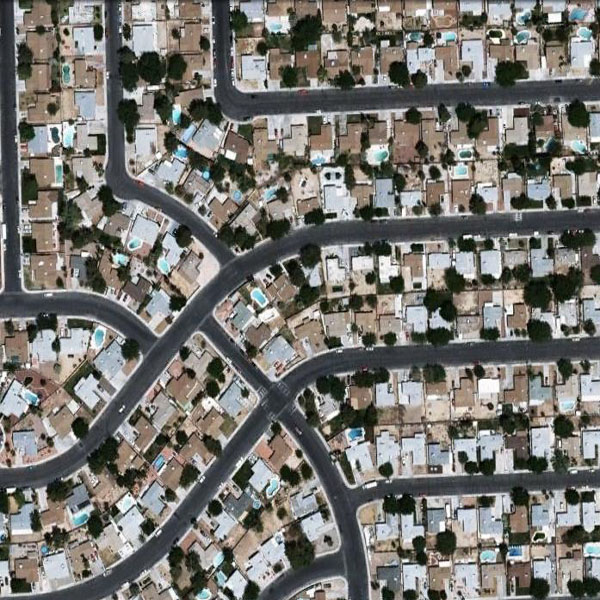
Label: DenseResidential